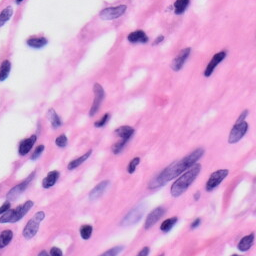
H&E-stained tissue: Skin